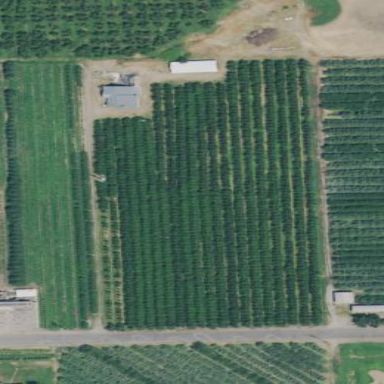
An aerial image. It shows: Orchard.